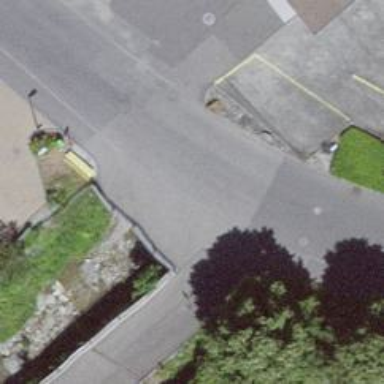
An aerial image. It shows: Bench for seating.